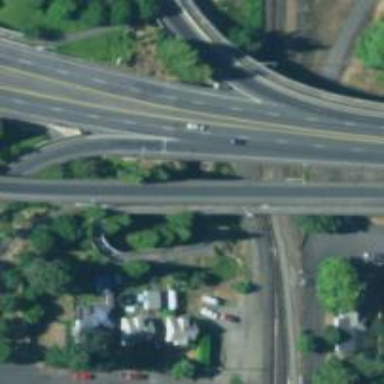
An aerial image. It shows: Asphalt surface bridge for trunk link highway.